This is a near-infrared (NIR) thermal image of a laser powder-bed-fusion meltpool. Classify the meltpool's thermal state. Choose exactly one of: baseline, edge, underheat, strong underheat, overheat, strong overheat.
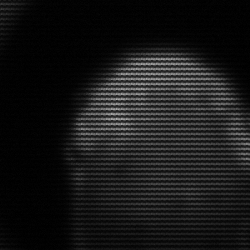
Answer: edge